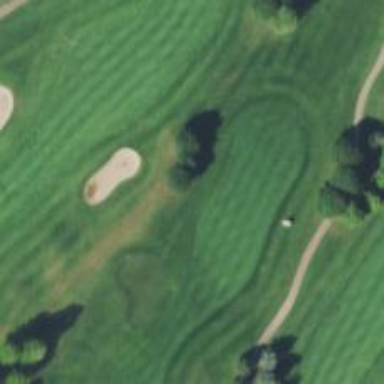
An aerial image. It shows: Golf hole.